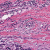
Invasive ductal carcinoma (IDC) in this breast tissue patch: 1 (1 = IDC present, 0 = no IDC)